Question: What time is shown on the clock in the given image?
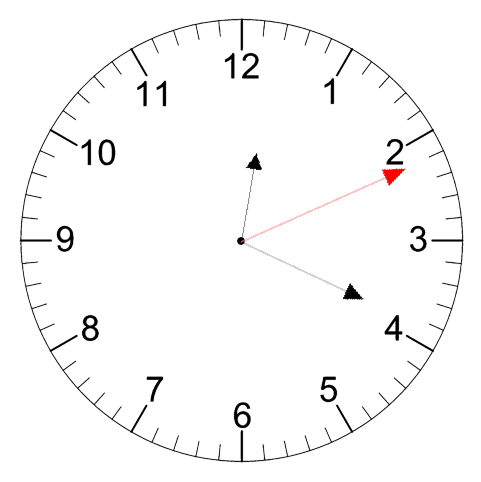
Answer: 12:19:11